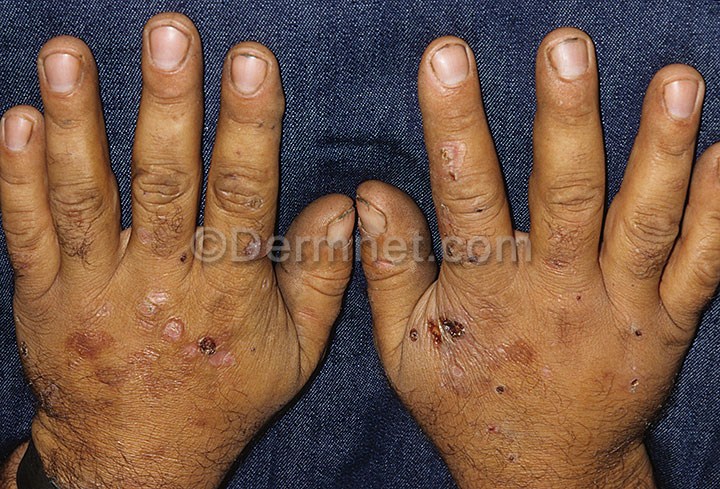
Disease: Light Diseases and Disorders of Pigmentation